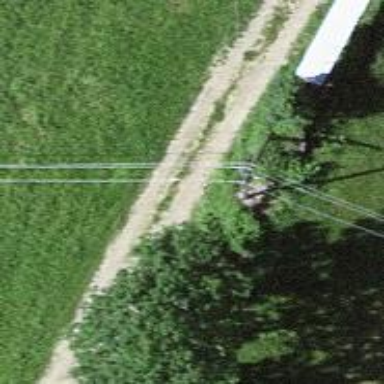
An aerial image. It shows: Minor power line.